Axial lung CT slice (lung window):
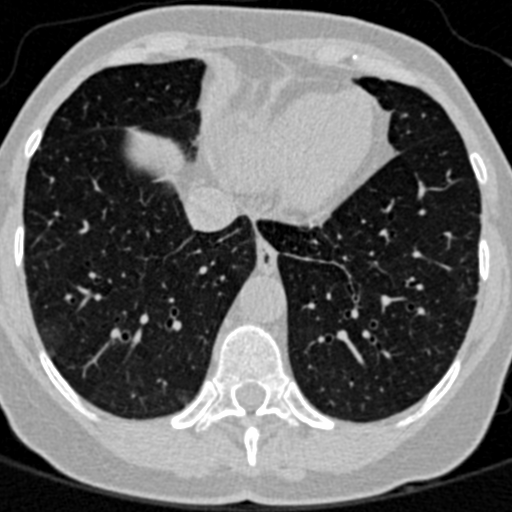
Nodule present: no